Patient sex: F
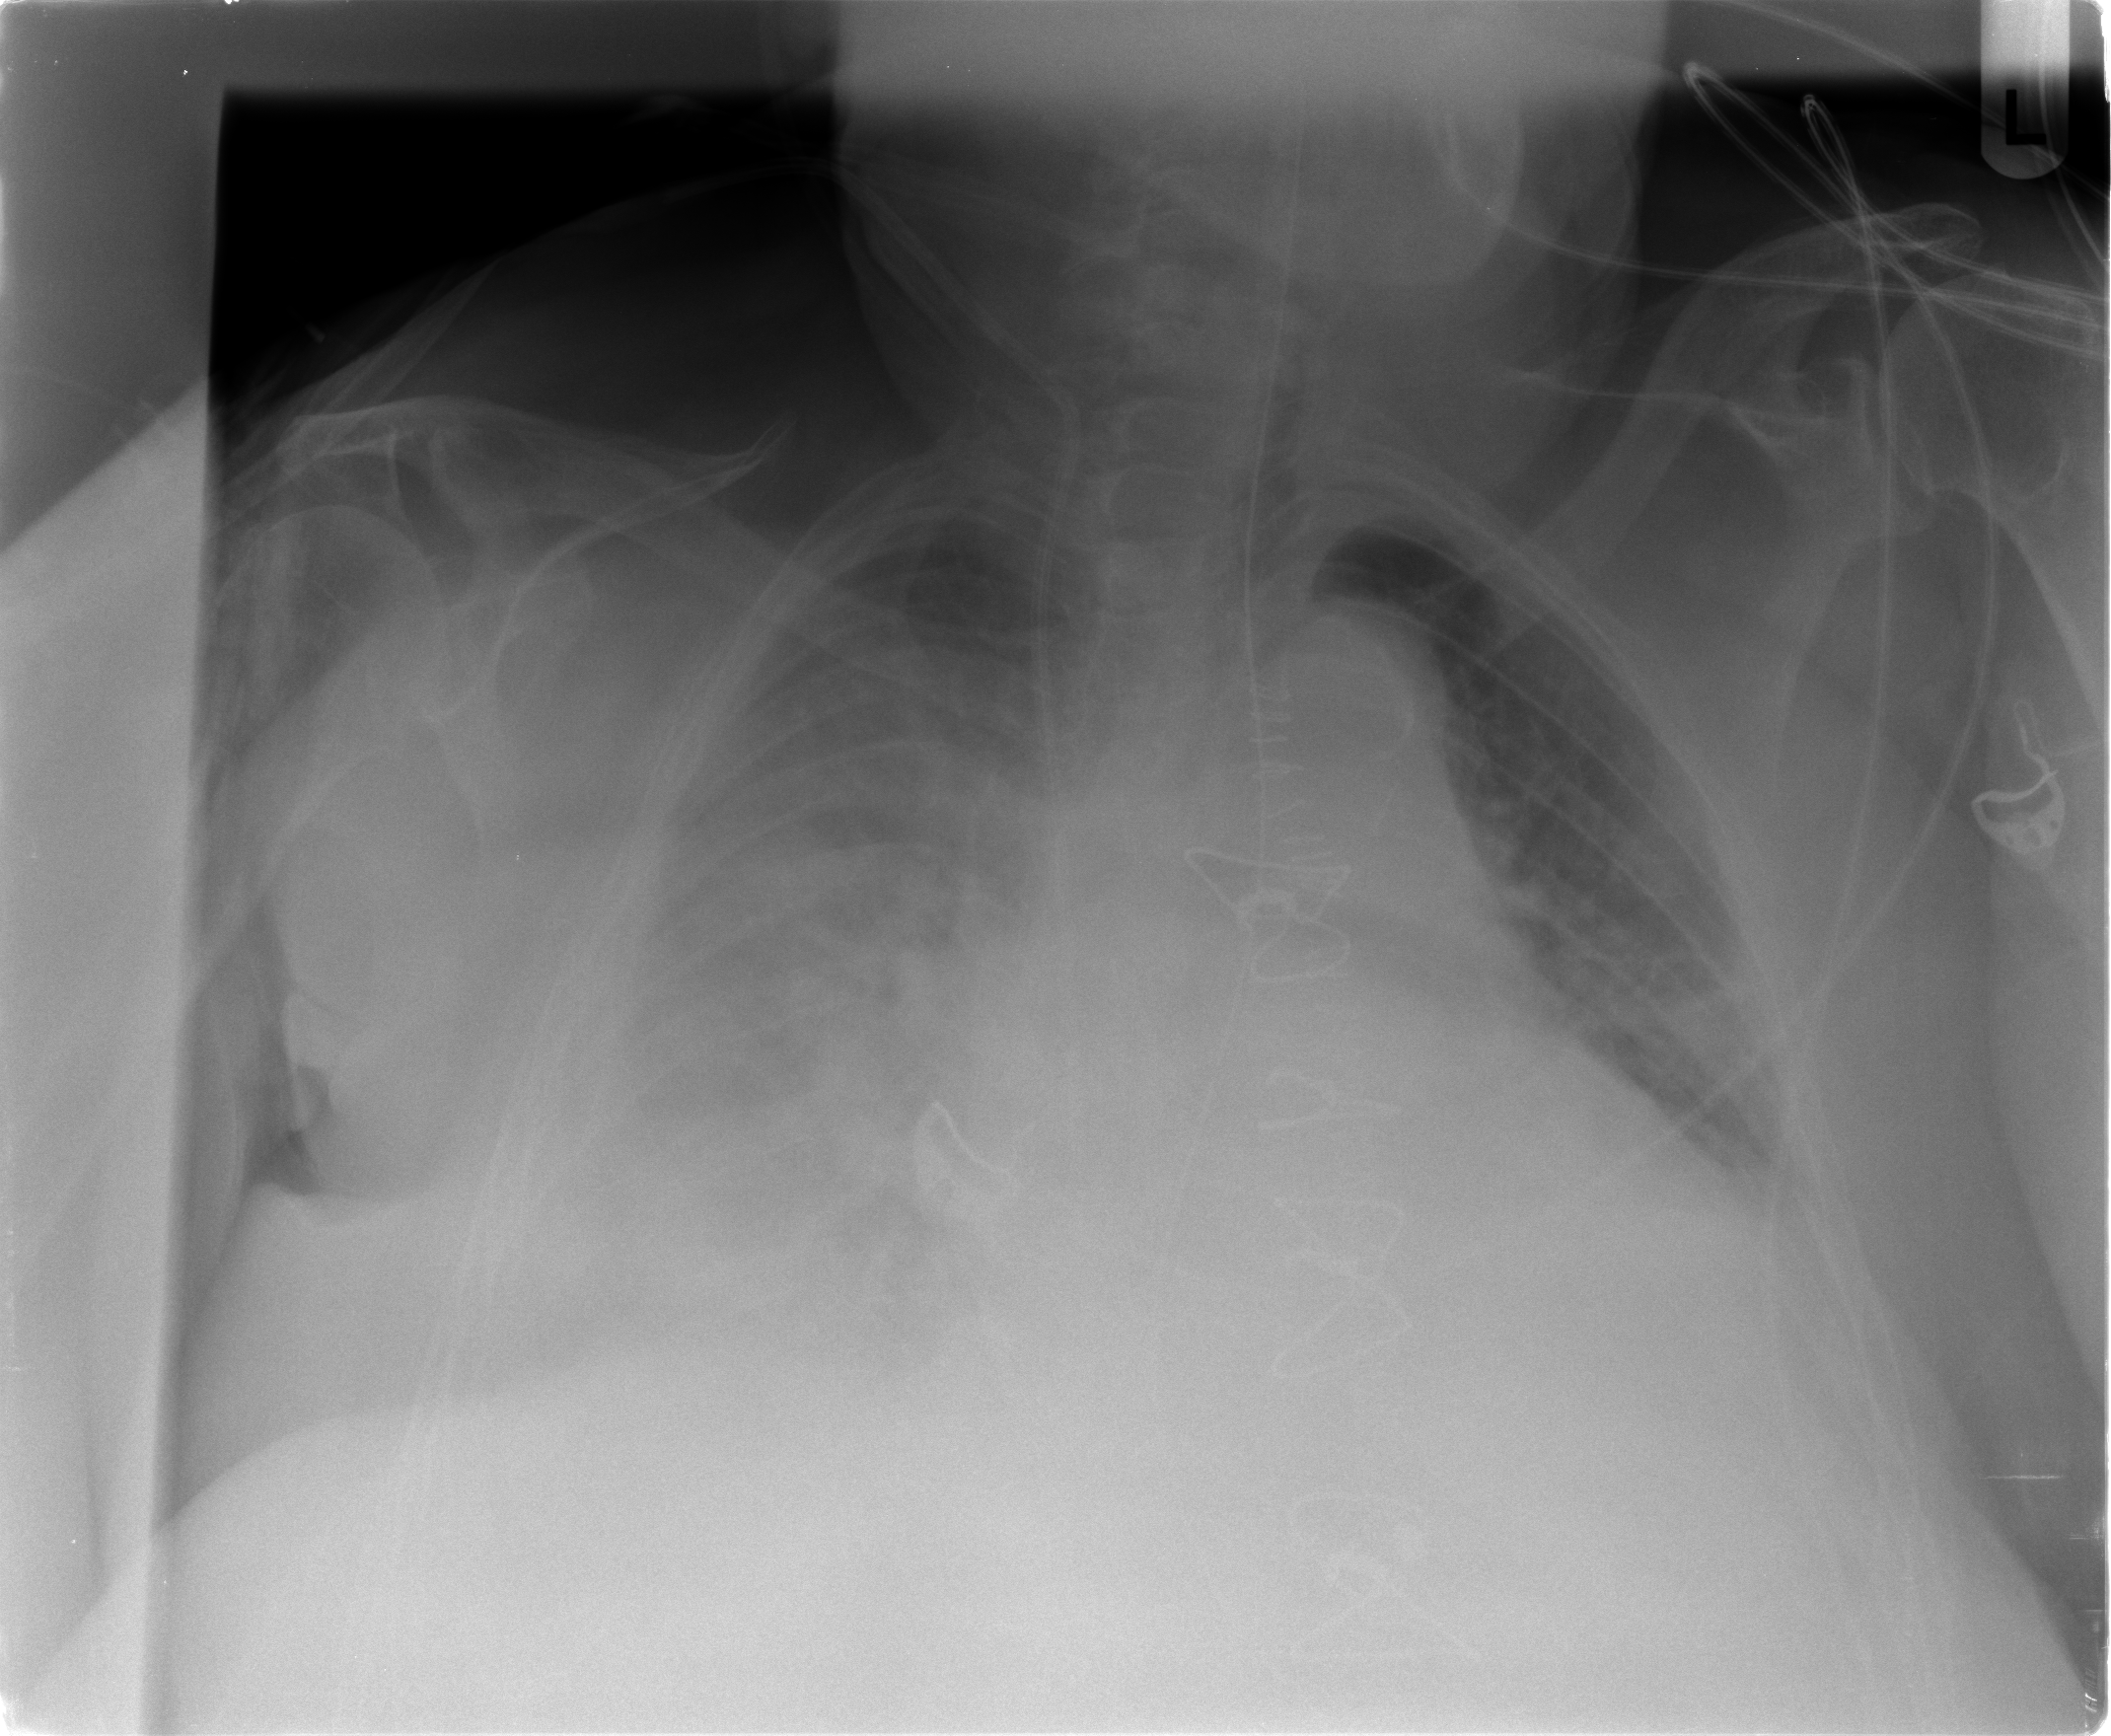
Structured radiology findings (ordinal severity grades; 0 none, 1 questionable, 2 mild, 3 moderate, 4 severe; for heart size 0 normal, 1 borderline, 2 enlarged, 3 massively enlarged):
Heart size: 2
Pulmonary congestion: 2
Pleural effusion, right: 3
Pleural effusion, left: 2
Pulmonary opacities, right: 2
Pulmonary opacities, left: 1
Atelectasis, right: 2
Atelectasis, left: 2